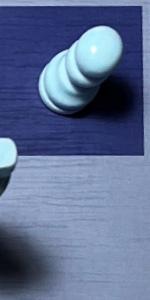
Label: Empty